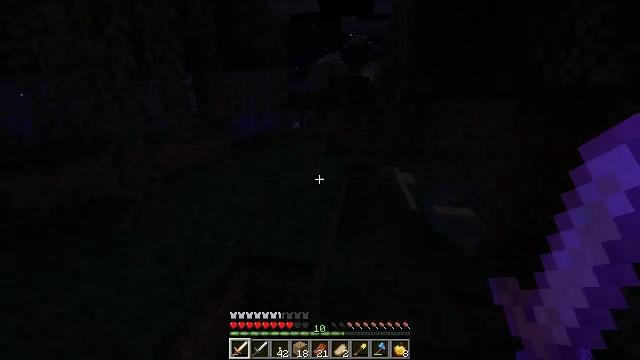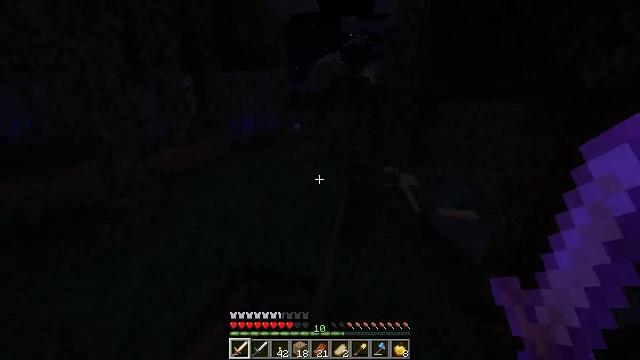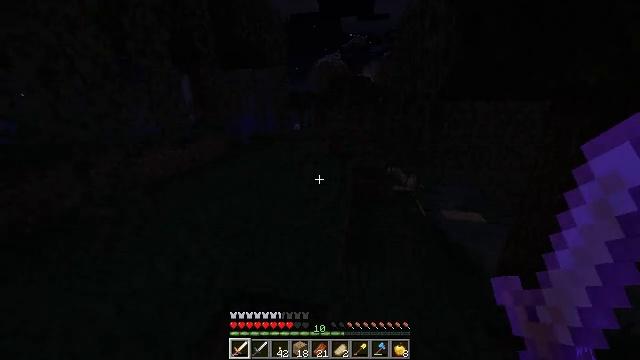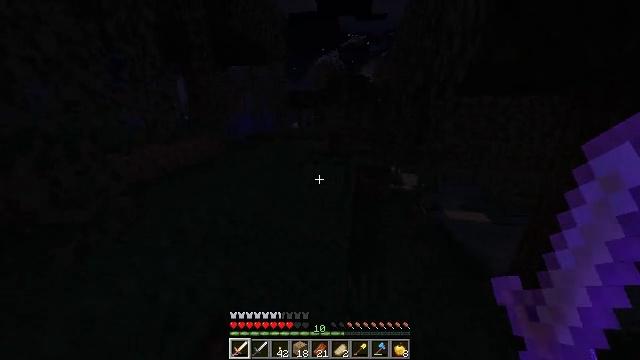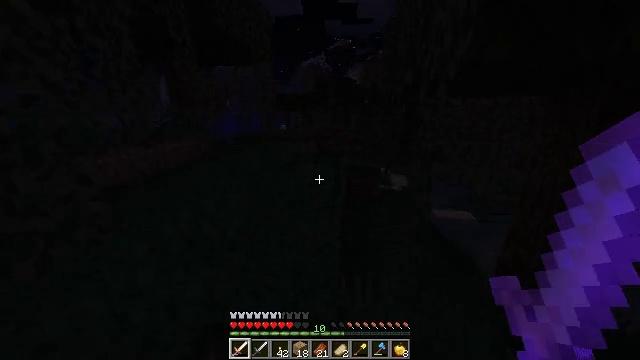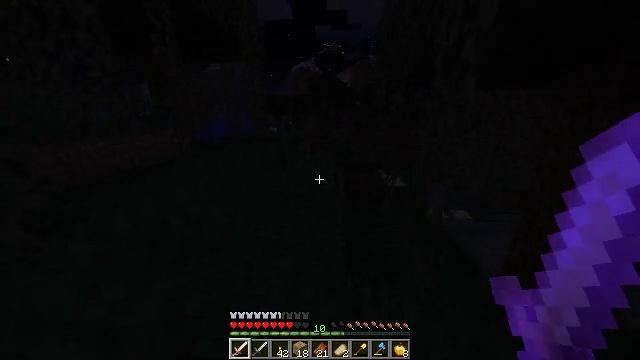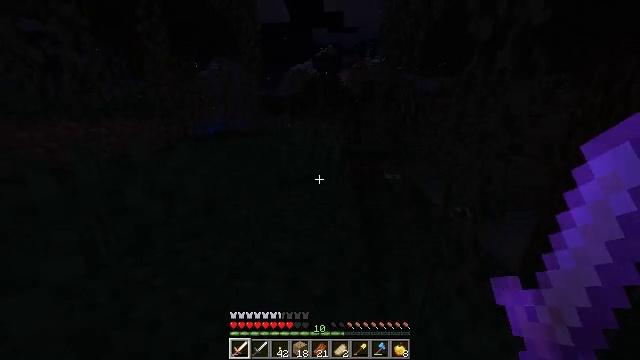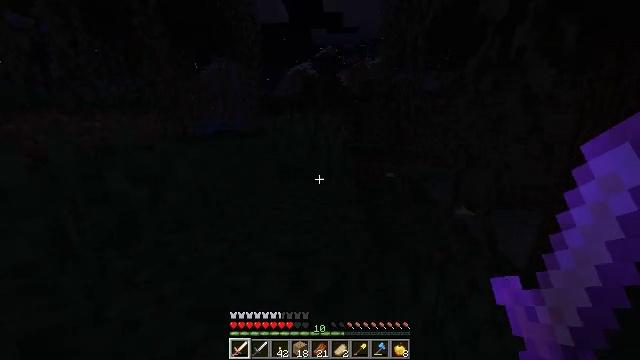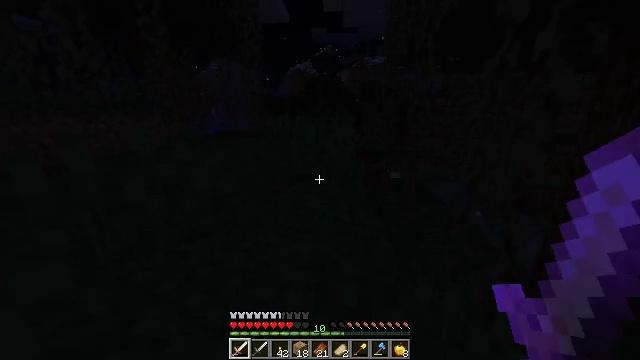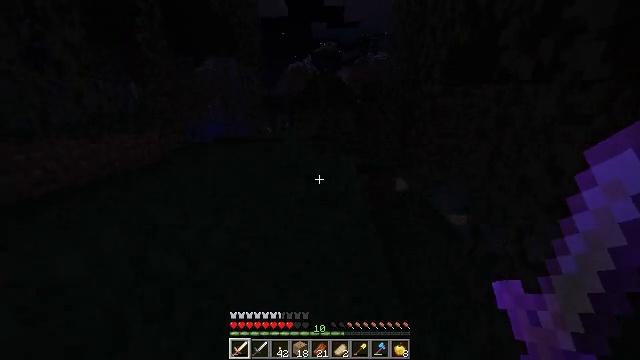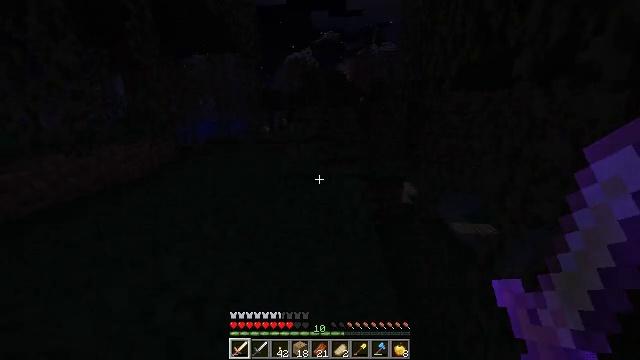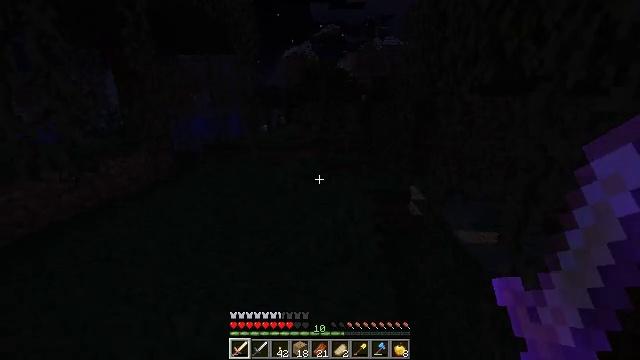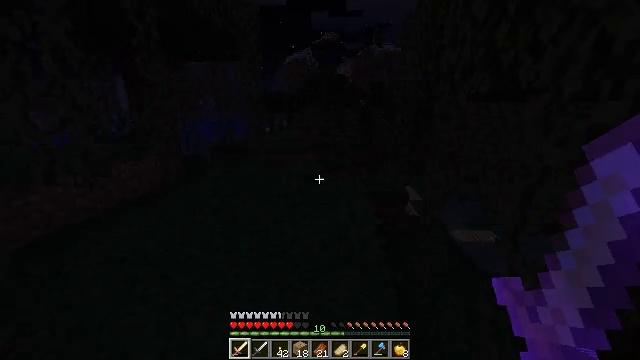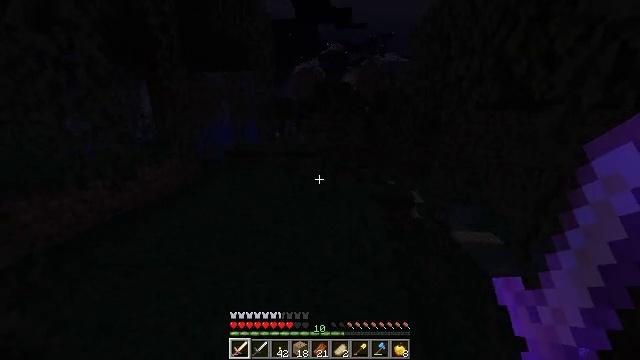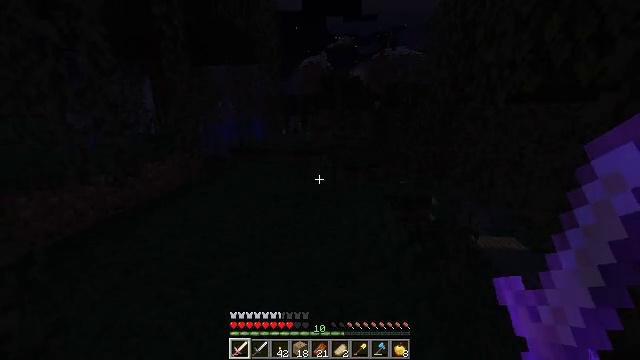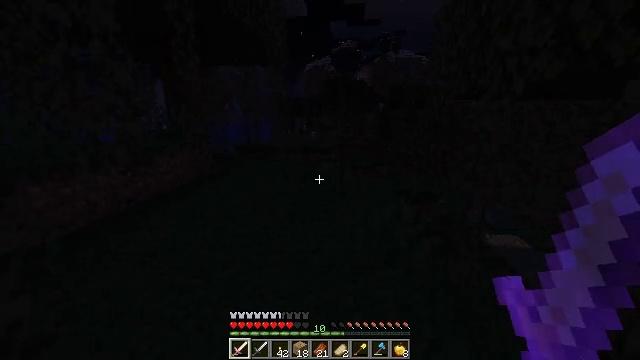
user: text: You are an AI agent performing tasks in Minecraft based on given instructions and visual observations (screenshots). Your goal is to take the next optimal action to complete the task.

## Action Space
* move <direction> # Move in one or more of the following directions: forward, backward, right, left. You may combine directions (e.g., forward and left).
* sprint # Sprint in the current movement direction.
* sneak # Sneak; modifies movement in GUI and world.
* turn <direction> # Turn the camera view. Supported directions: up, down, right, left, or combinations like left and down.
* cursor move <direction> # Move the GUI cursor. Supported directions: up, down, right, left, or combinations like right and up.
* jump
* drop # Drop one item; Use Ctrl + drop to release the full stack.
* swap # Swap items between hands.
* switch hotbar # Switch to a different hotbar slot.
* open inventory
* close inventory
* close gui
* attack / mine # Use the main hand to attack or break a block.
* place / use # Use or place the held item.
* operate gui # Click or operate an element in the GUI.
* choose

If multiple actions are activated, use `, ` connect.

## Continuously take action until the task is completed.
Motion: motion action
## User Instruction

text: Kill the slime.
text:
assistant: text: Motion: move forward, sprint, jump
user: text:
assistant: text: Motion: move forward, sprint, jump
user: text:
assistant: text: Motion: move forward, sprint, jump
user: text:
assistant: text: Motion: move forward, sprint, turn right, jump
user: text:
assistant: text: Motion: move forward, sprint, turn right and up, jump
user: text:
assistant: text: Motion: move forward, sprint, jump
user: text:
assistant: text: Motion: move forward, sprint, jump
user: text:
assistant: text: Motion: move forward, sprint, jump
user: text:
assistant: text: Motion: move forward, sprint, jump
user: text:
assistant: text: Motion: move forward, sprint, jump
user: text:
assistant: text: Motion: move forward and move left, sprint, jump
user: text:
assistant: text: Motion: move forward and move left, jump
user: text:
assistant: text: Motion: move forward and move left, sprint, turn left, jump
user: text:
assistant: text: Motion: move forward and move left, sprint, turn left, jump
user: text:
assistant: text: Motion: move forward and move left, sprint, jump
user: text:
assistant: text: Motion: move forward, sprint, jump
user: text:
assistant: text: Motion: move forward, sprint, jump
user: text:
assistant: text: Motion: move forward, sprint, jump
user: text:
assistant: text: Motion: move forward, sprint, jump
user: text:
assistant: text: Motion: move forward, sprint, jump
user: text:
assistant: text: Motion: move forward, sprint, jump
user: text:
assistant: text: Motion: move forward, sprint, jump
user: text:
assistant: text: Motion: move forward, sprint, jump
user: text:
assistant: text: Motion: move forward, sprint, jump
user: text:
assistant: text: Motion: move forward, sprint, jump
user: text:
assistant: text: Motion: move forward, sprint, jump
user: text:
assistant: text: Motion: move forward, sprint, jump
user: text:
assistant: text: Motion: move forward, sprint, turn left, jump
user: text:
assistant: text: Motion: move forward and move left, sprint, turn left, jump
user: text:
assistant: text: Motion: move forward and move left, sprint, jump